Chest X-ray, PA view. Patient: 59 years old, sex F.
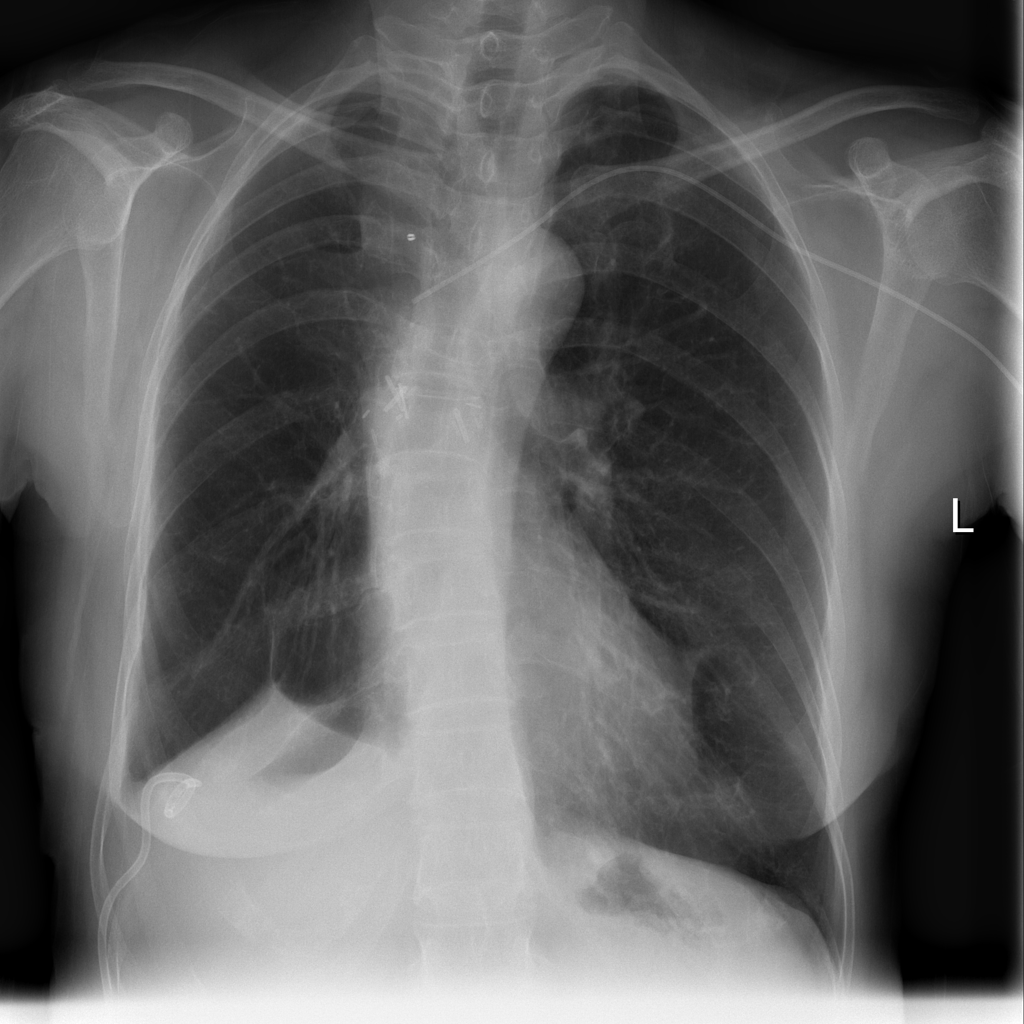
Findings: Consolidation